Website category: jobs
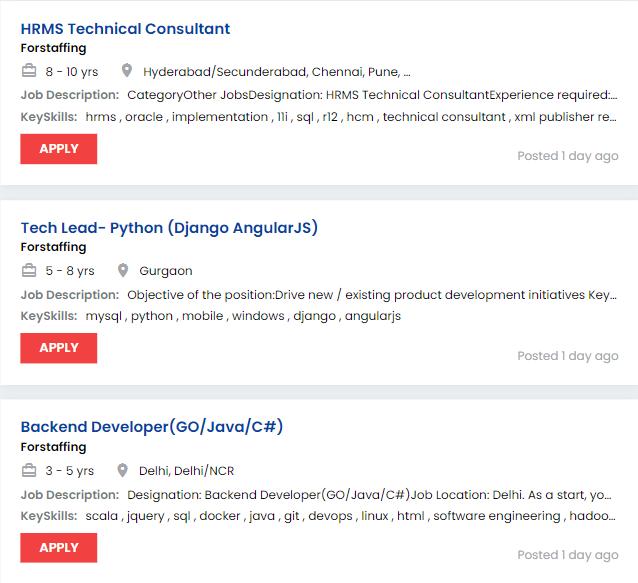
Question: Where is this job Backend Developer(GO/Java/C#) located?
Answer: Delhi, Delhi/NCR

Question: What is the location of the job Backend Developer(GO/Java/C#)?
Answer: Delhi, Delhi/NCR

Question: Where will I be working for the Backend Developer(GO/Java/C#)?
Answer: Delhi, Delhi/NCR

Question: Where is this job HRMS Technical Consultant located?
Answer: Hyderabad/Secunderabad, Chennai, Pune, Bengaluru / Bangalore

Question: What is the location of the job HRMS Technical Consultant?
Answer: Hyderabad/Secunderabad, Chennai, Pune, Bengaluru / Bangalore

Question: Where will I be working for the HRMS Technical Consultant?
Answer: Hyderabad/Secunderabad, Chennai, Pune, Bengaluru / Bangalore

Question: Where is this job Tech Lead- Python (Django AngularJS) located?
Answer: Gurgaon

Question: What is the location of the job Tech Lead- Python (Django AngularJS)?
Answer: Gurgaon

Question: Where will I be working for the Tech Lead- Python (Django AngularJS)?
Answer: Gurgaon

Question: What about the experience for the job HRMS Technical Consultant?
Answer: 8 - 10 yrs

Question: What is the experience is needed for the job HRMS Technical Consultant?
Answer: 8 - 10 yrs

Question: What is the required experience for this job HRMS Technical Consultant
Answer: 8 - 10 yrs

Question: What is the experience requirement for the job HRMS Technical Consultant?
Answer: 8 - 10 yrs

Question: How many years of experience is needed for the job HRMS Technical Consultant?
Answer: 8 - 10 yrs

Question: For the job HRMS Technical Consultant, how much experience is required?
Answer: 8 - 10 yrs

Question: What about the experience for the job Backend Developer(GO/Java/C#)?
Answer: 3 - 5 yrs

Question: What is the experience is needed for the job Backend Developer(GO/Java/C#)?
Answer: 3 - 5 yrs

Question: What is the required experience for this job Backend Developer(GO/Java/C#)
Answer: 3 - 5 yrs

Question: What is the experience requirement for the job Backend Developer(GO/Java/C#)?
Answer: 3 - 5 yrs

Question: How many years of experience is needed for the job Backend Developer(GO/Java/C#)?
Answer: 3 - 5 yrs

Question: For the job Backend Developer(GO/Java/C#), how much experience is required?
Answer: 3 - 5 yrs

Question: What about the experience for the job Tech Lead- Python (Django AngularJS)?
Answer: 5 - 8 yrs

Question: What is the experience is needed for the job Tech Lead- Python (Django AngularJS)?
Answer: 5 - 8 yrs

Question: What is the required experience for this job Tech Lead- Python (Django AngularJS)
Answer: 5 - 8 yrs

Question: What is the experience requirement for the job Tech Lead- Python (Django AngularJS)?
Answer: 5 - 8 yrs

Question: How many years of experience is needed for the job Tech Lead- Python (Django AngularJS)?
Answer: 5 - 8 yrs

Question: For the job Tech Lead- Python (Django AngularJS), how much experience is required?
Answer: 5 - 8 yrs

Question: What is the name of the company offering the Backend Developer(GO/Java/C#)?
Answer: Forstaffing

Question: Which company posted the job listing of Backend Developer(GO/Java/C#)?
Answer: Forstaffing

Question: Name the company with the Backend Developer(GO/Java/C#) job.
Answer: Forstaffing

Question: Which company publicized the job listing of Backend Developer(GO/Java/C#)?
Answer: Forstaffing

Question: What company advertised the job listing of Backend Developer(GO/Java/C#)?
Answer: Forstaffing

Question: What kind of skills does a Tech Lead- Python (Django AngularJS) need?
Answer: mysql , python , mobile , windows , django , angularjs

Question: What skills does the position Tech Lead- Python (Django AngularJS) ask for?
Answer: mysql , python , mobile , windows , django , angularjs

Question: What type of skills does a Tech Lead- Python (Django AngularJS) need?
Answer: mysql , python , mobile , windows , django , angularjs

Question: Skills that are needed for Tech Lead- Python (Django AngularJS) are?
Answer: mysql , python , mobile , windows , django , angularjs

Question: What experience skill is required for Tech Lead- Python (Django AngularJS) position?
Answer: mysql , python , mobile , windows , django , angularjs

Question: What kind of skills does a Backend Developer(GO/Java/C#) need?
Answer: scala , jquery , sql , docker , java , git , devops , linux , html , software engineering , hadoop , technical skills , c# , team player , javascript , nosql , mapreduce , hdfs

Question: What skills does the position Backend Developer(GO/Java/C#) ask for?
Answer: scala , jquery , sql , docker , java , git , devops , linux , html , software engineering , hadoop , technical skills , c# , team player , javascript , nosql , mapreduce , hdfs

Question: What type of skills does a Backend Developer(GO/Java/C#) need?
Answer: scala , jquery , sql , docker , java , git , devops , linux , html , software engineering , hadoop , technical skills , c# , team player , javascript , nosql , mapreduce , hdfs

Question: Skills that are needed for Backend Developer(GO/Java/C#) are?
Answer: scala , jquery , sql , docker , java , git , devops , linux , html , software engineering , hadoop , technical skills , c# , team player , javascript , nosql , mapreduce , hdfs

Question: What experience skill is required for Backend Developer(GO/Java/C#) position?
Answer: scala , jquery , sql , docker , java , git , devops , linux , html , software engineering , hadoop , technical skills , c# , team player , javascript , nosql , mapreduce , hdfs

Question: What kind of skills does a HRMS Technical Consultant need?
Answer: hrms , oracle , implementation , 11i , sql , r12 , hcm , technical consultant , xml publisher reports

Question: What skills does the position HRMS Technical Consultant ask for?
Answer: hrms , oracle , implementation , 11i , sql , r12 , hcm , technical consultant , xml publisher reports

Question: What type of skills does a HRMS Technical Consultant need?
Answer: hrms , oracle , implementation , 11i , sql , r12 , hcm , technical consultant , xml publisher reports

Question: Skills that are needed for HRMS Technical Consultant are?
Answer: hrms , oracle , implementation , 11i , sql , r12 , hcm , technical consultant , xml publisher reports

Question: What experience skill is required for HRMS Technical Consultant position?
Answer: hrms , oracle , implementation , 11i , sql , r12 , hcm , technical consultant , xml publisher reports